Field crop: maize
Growth stage: 2
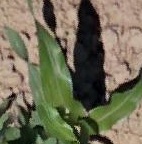
Species: maize